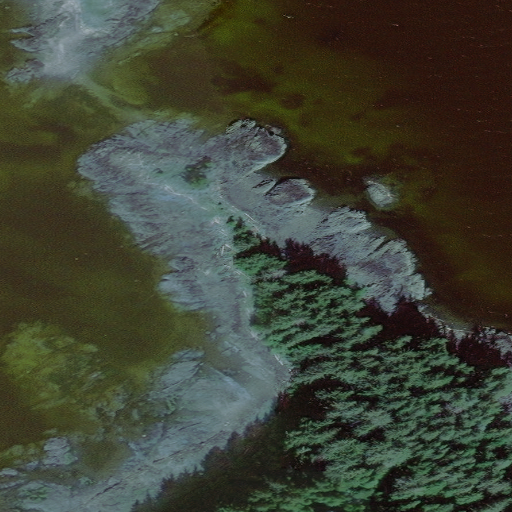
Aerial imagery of cape in Alaska named Point Caution containing only unknown